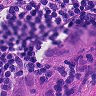
Metastatic tissue present: yes